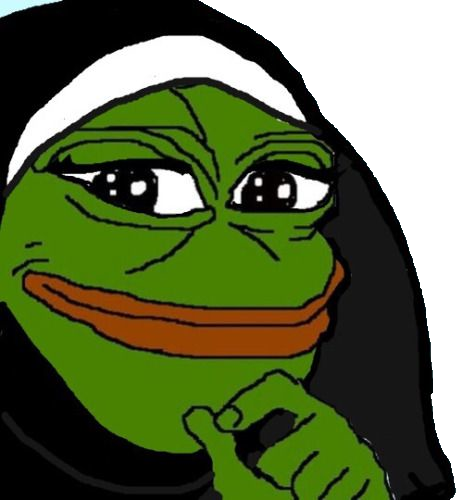
Label: 5_Pepe